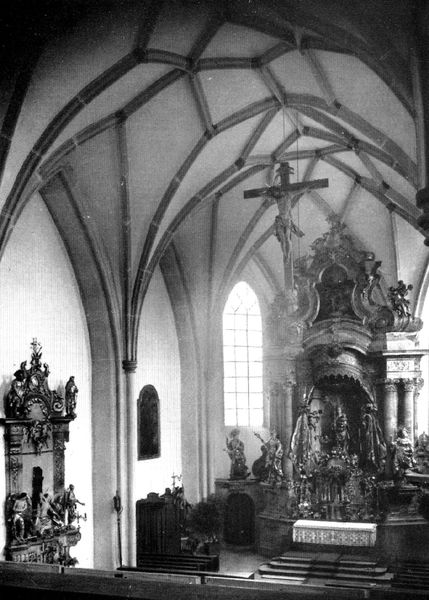
Titel: Alte Pfarrkirche Asten
Standort: Asten (EU - D - Bayern)
Schlagwörter: flügel, gemälde, schatten, weiß, fenster, grau, licht, schwarz, säulen, architektur, innenraum, kirche, gold, reich, decke, innen, gotik, engel, putte, skulptur, bogen, empore, treppe, treppen, stufen, foto, bögen, gewölbe, hängen, kreuz, rippen, altar, hochaltar, verziert, skulpturen, statuen, christus, jesus, kapelle, kruzifix, putten, geschmückt, straubing, netzgewölbe, jakob, inri, seitenaltar